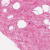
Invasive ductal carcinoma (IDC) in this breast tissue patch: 0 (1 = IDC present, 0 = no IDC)